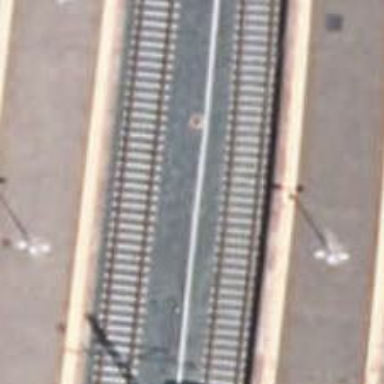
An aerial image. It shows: Rail siding with electrified contact lines.